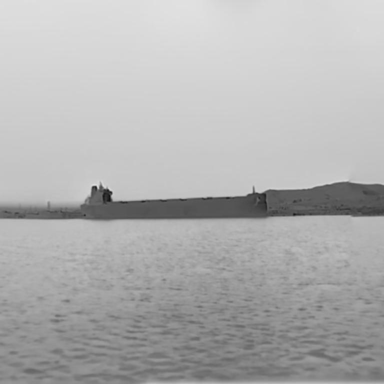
There is a fishing_boat in the infrared image.